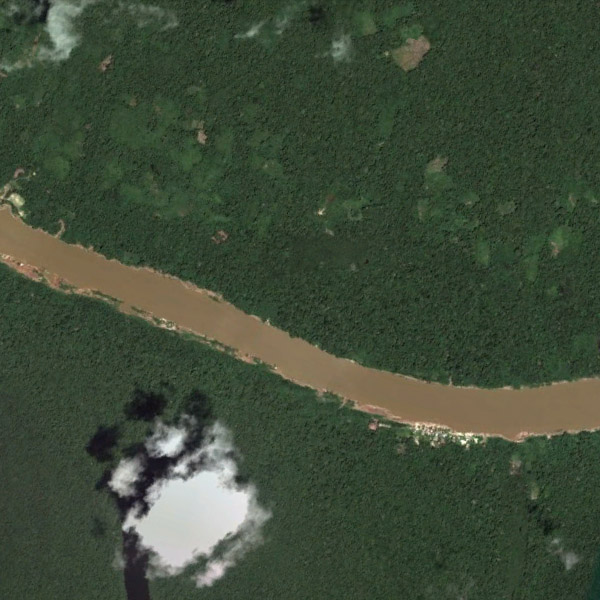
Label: River